Question:
'''
#include <stdio.h>
void fun(int a,int b,int c){
int *ret;
ret = &a -1;
(*ret)+=8;
}
int main(){
int x;
x = 0;
fun(1,2,3);
x = 1;
printf("x is %d
",x );
return 0;
}
'''
I believe x should be 1, but it's actually 0. What causes this?
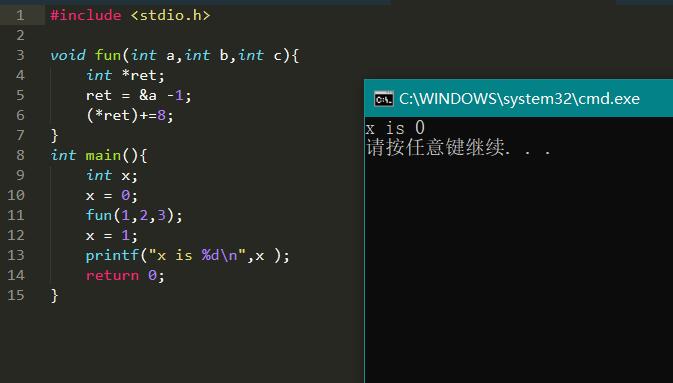
Answer: You are invoking some very undefined behavior. The variable 'a' in the function is at an address ( on the stack) that is normally only accessible to the function. Decrementing that address results in an undefined location. You don't know what's there at all, so you have no idea what incrementing it by 8 will do.